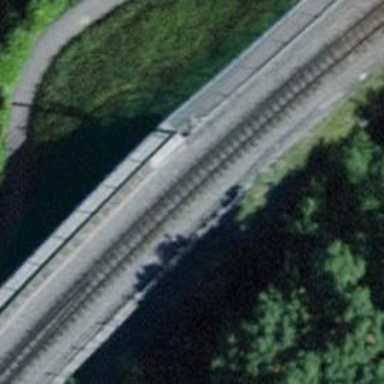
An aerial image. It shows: Narrow gauge railway with electrified contact lines.